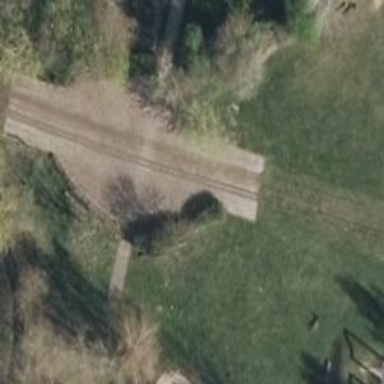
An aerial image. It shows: Preserved narrow-gauge railway.